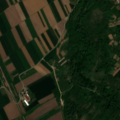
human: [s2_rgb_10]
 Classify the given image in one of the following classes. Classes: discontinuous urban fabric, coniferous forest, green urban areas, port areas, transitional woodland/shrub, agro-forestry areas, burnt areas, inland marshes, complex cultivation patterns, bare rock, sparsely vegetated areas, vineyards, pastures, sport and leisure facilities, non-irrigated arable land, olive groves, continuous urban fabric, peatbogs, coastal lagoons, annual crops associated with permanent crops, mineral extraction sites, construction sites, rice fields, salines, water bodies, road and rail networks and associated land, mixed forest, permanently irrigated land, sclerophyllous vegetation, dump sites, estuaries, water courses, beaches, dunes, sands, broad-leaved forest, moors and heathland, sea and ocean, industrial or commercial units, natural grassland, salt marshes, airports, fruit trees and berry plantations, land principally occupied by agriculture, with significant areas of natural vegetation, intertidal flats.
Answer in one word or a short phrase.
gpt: discontinuous urban fabric, non-irrigated arable land, complex cultivation patterns, transitional woodland/shrub